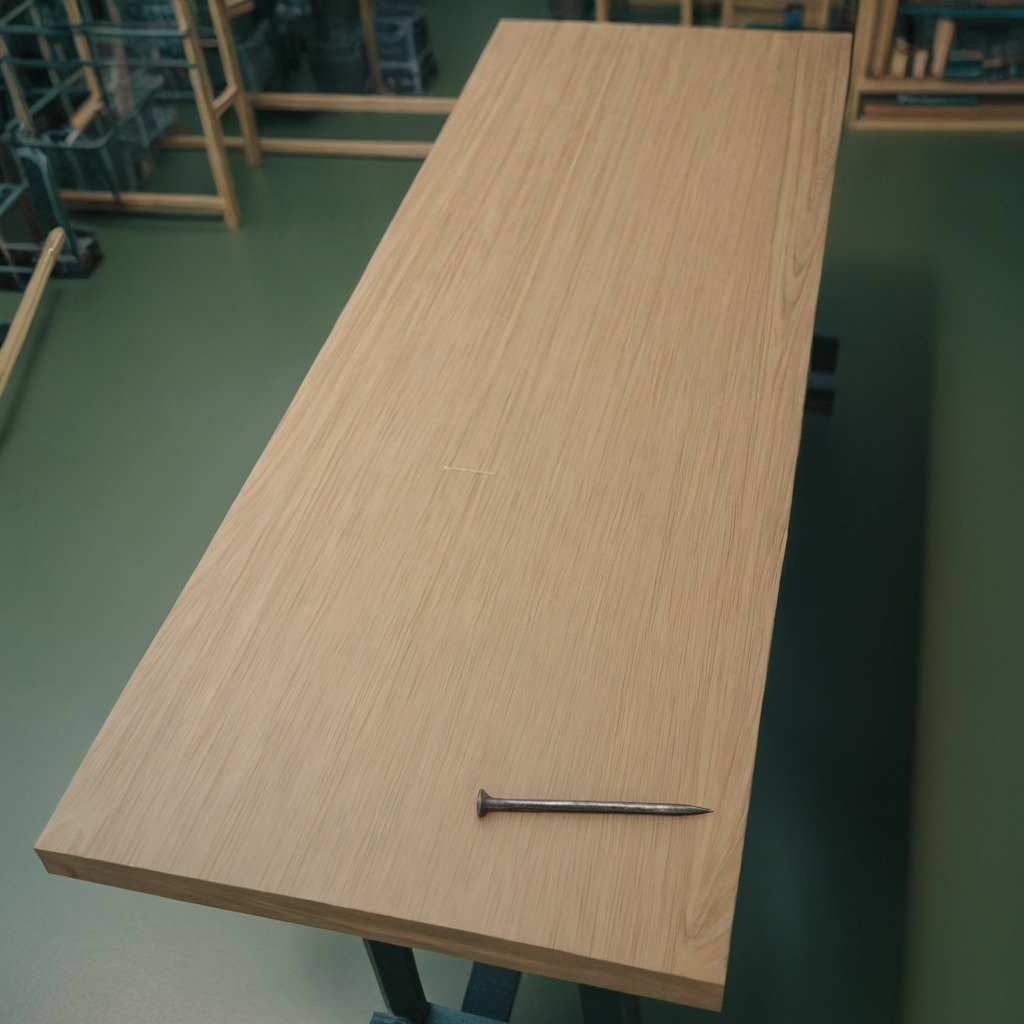
An iron nail is lying on a workbench inside a coastal fishing gear workshop.